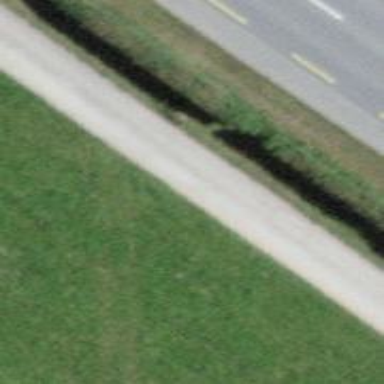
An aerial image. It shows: Cycleway with compacted surface.